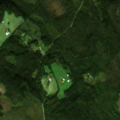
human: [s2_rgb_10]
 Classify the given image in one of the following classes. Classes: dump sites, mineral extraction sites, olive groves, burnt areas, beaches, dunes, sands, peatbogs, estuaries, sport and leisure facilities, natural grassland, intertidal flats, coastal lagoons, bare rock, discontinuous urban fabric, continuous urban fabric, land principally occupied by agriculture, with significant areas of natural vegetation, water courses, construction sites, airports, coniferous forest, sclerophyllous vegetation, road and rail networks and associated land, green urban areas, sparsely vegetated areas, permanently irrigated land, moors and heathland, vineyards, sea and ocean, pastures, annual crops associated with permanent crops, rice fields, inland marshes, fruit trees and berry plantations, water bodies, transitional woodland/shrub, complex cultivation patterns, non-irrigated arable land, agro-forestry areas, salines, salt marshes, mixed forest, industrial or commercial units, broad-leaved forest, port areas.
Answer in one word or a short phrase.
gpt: land principally occupied by agriculture, with significant areas of natural vegetation, coniferous forest, mixed forest, transitional woodland/shrub